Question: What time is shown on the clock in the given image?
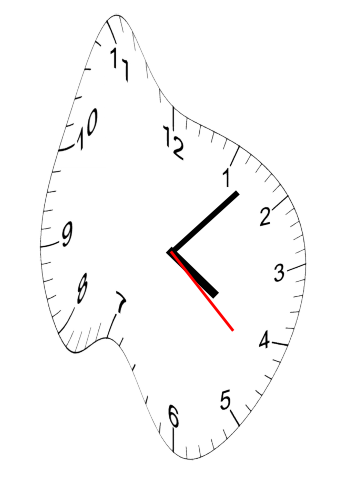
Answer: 04:07:22